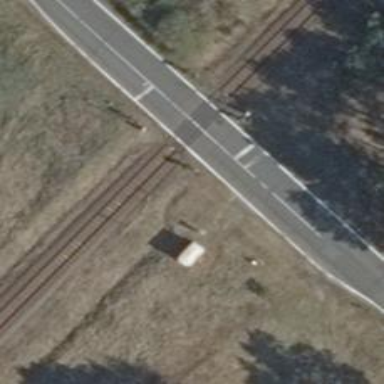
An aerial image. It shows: Level crossing along the railway.